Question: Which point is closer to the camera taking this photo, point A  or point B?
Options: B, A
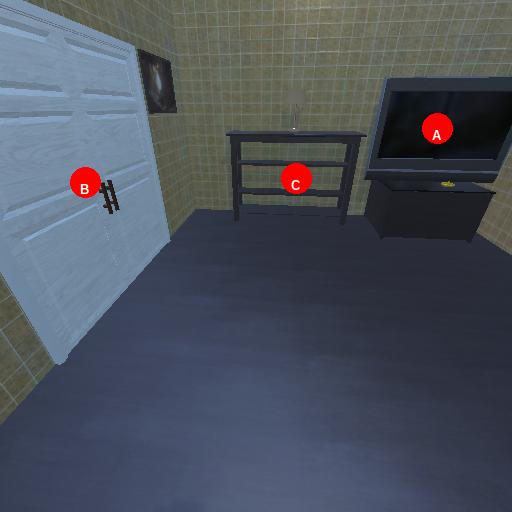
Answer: B